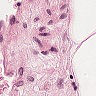
Metastatic tissue present: no